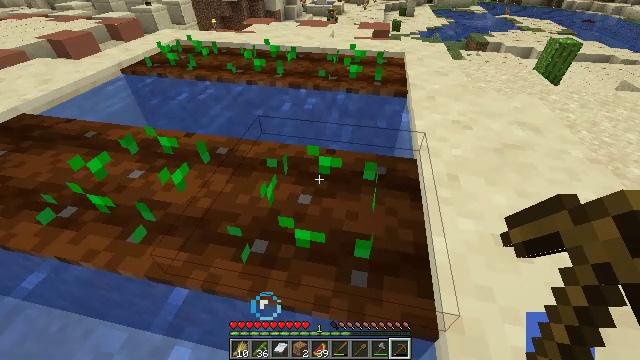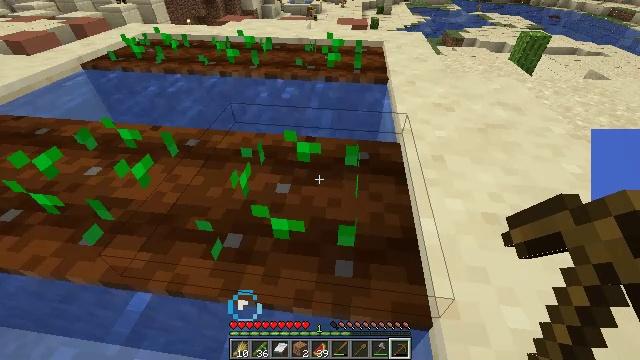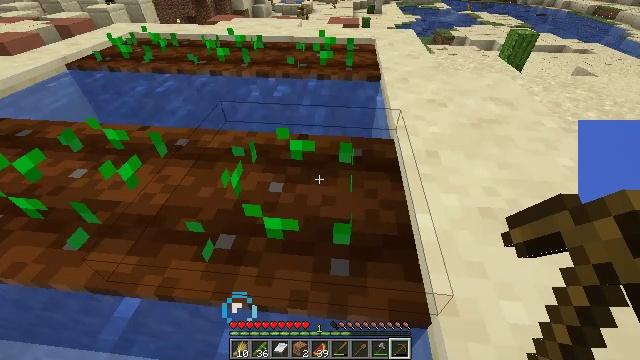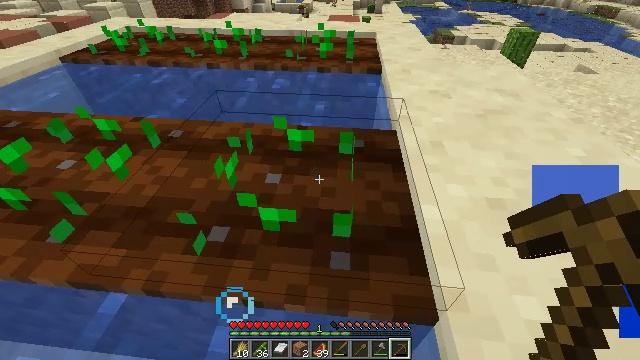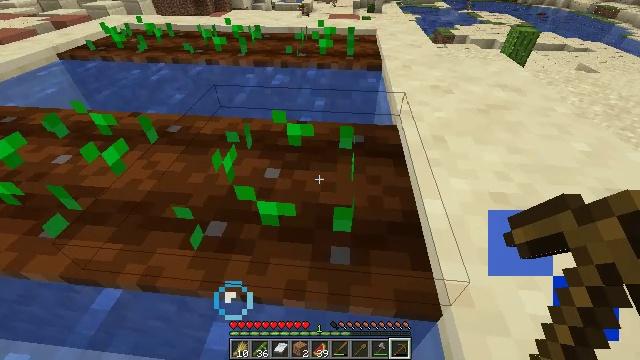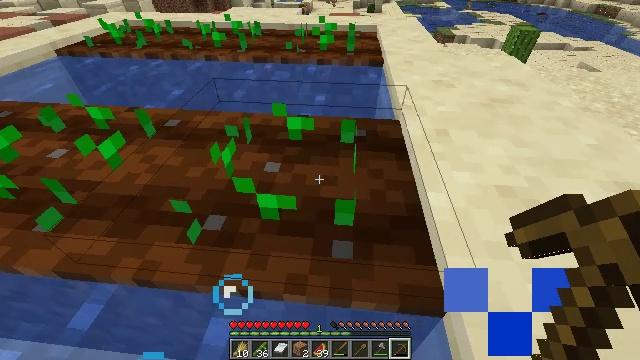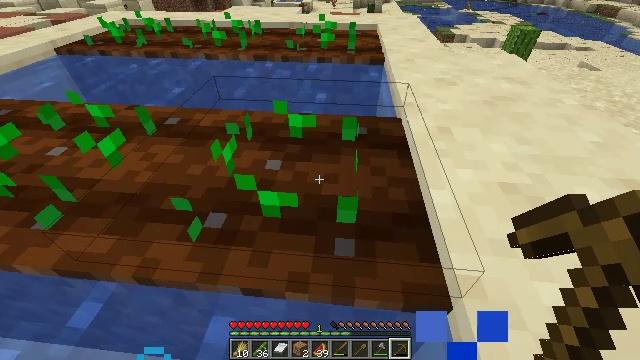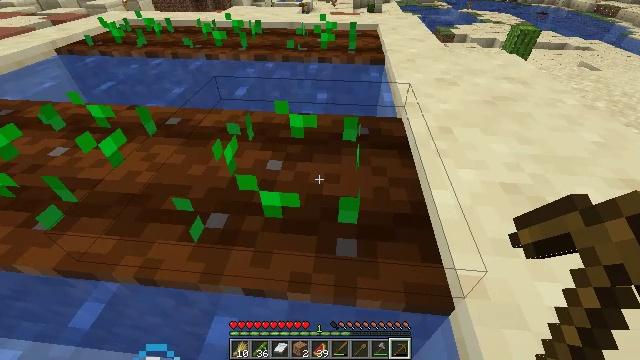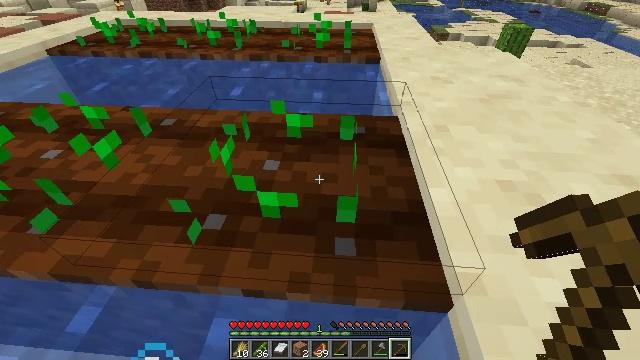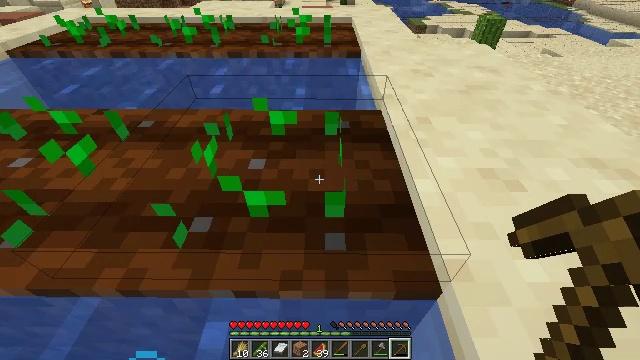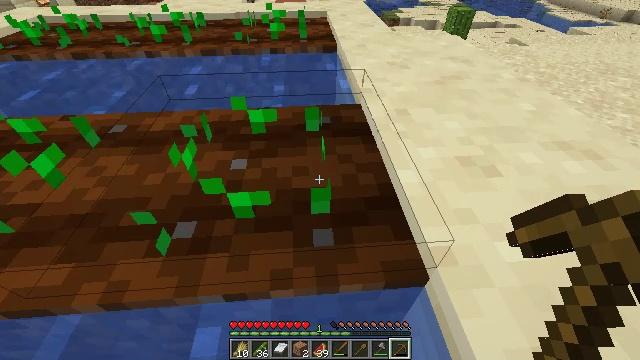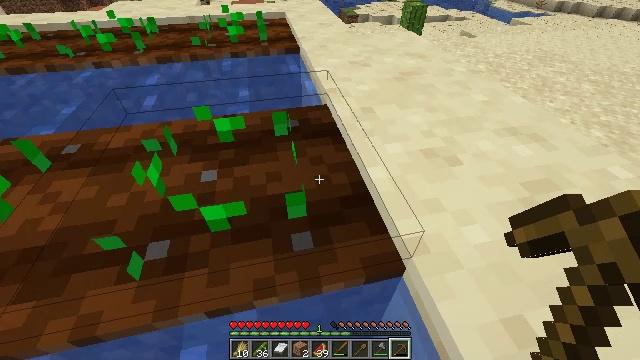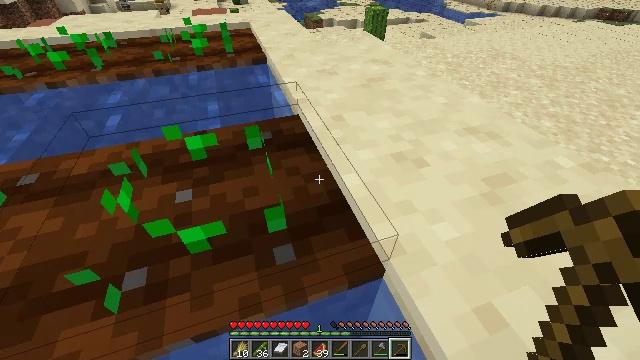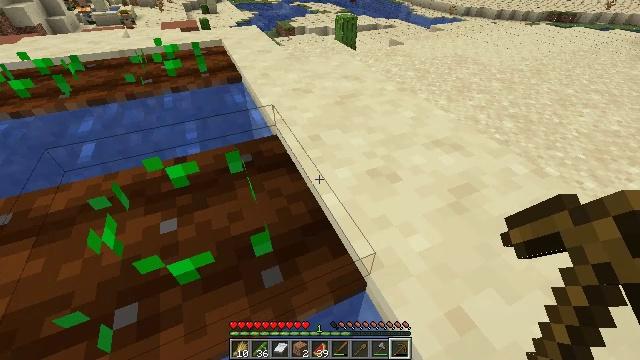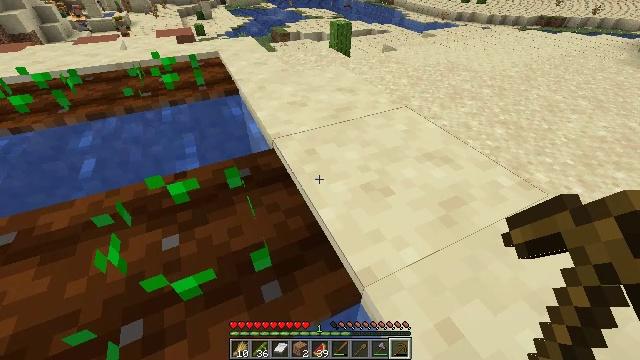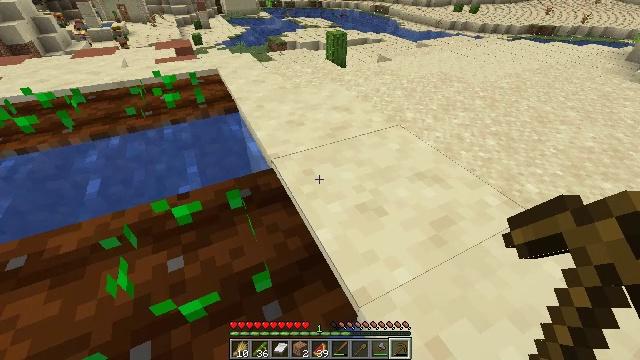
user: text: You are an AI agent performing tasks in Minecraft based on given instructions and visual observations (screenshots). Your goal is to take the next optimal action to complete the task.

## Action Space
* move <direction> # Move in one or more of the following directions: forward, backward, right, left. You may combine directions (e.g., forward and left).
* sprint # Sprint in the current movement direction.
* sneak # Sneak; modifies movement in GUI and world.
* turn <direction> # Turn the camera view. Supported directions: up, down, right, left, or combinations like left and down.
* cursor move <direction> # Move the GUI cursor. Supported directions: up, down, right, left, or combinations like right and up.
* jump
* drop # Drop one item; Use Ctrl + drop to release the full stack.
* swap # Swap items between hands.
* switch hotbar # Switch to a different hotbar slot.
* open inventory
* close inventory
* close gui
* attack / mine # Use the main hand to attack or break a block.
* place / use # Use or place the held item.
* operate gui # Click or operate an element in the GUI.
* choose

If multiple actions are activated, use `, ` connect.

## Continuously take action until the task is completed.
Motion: motion action
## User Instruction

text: Break the smooth sandstone slab to collect it.
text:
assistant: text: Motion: move right, turn right
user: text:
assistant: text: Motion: move forward and move right, turn right
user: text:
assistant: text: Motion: move forward and move right
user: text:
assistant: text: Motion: move forward and move right
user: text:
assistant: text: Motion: move forward and move right
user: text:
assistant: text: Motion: move forward and move right
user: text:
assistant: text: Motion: move forward and move right
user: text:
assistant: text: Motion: move forward and move right, turn right
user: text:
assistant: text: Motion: move forward and move right, turn right
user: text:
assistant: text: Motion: move forward and move right, turn right
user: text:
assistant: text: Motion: move forward and move right, turn right, jump
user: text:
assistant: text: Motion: move forward and move right, turn right, jump
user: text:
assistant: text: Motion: move forward and move right, turn right and up, jump
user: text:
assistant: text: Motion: move forward and move right, turn right, jump
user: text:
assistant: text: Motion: move forward and move right, turn up, jump
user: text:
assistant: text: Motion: move forward and move right, jump
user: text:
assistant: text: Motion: move forward and move right, turn left and up, jump
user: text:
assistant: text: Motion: move forward and move right, turn left and up, jump
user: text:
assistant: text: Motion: move forward and move right, sprint, turn left and up
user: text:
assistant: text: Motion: move forward and move right, sprint, turn left and up
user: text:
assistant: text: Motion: move forward and move right, sprint, turn left and up
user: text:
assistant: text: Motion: move forward and move right, sprint, turn left and up
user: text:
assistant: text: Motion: move forward, sprint
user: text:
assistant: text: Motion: move forward
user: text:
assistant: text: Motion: move forward
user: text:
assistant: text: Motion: move forward, sprint
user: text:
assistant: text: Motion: move forward, sprint
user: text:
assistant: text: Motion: move forward, sprint
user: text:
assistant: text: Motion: move forward, sprint
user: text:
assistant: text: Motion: move forward, turn left